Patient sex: M
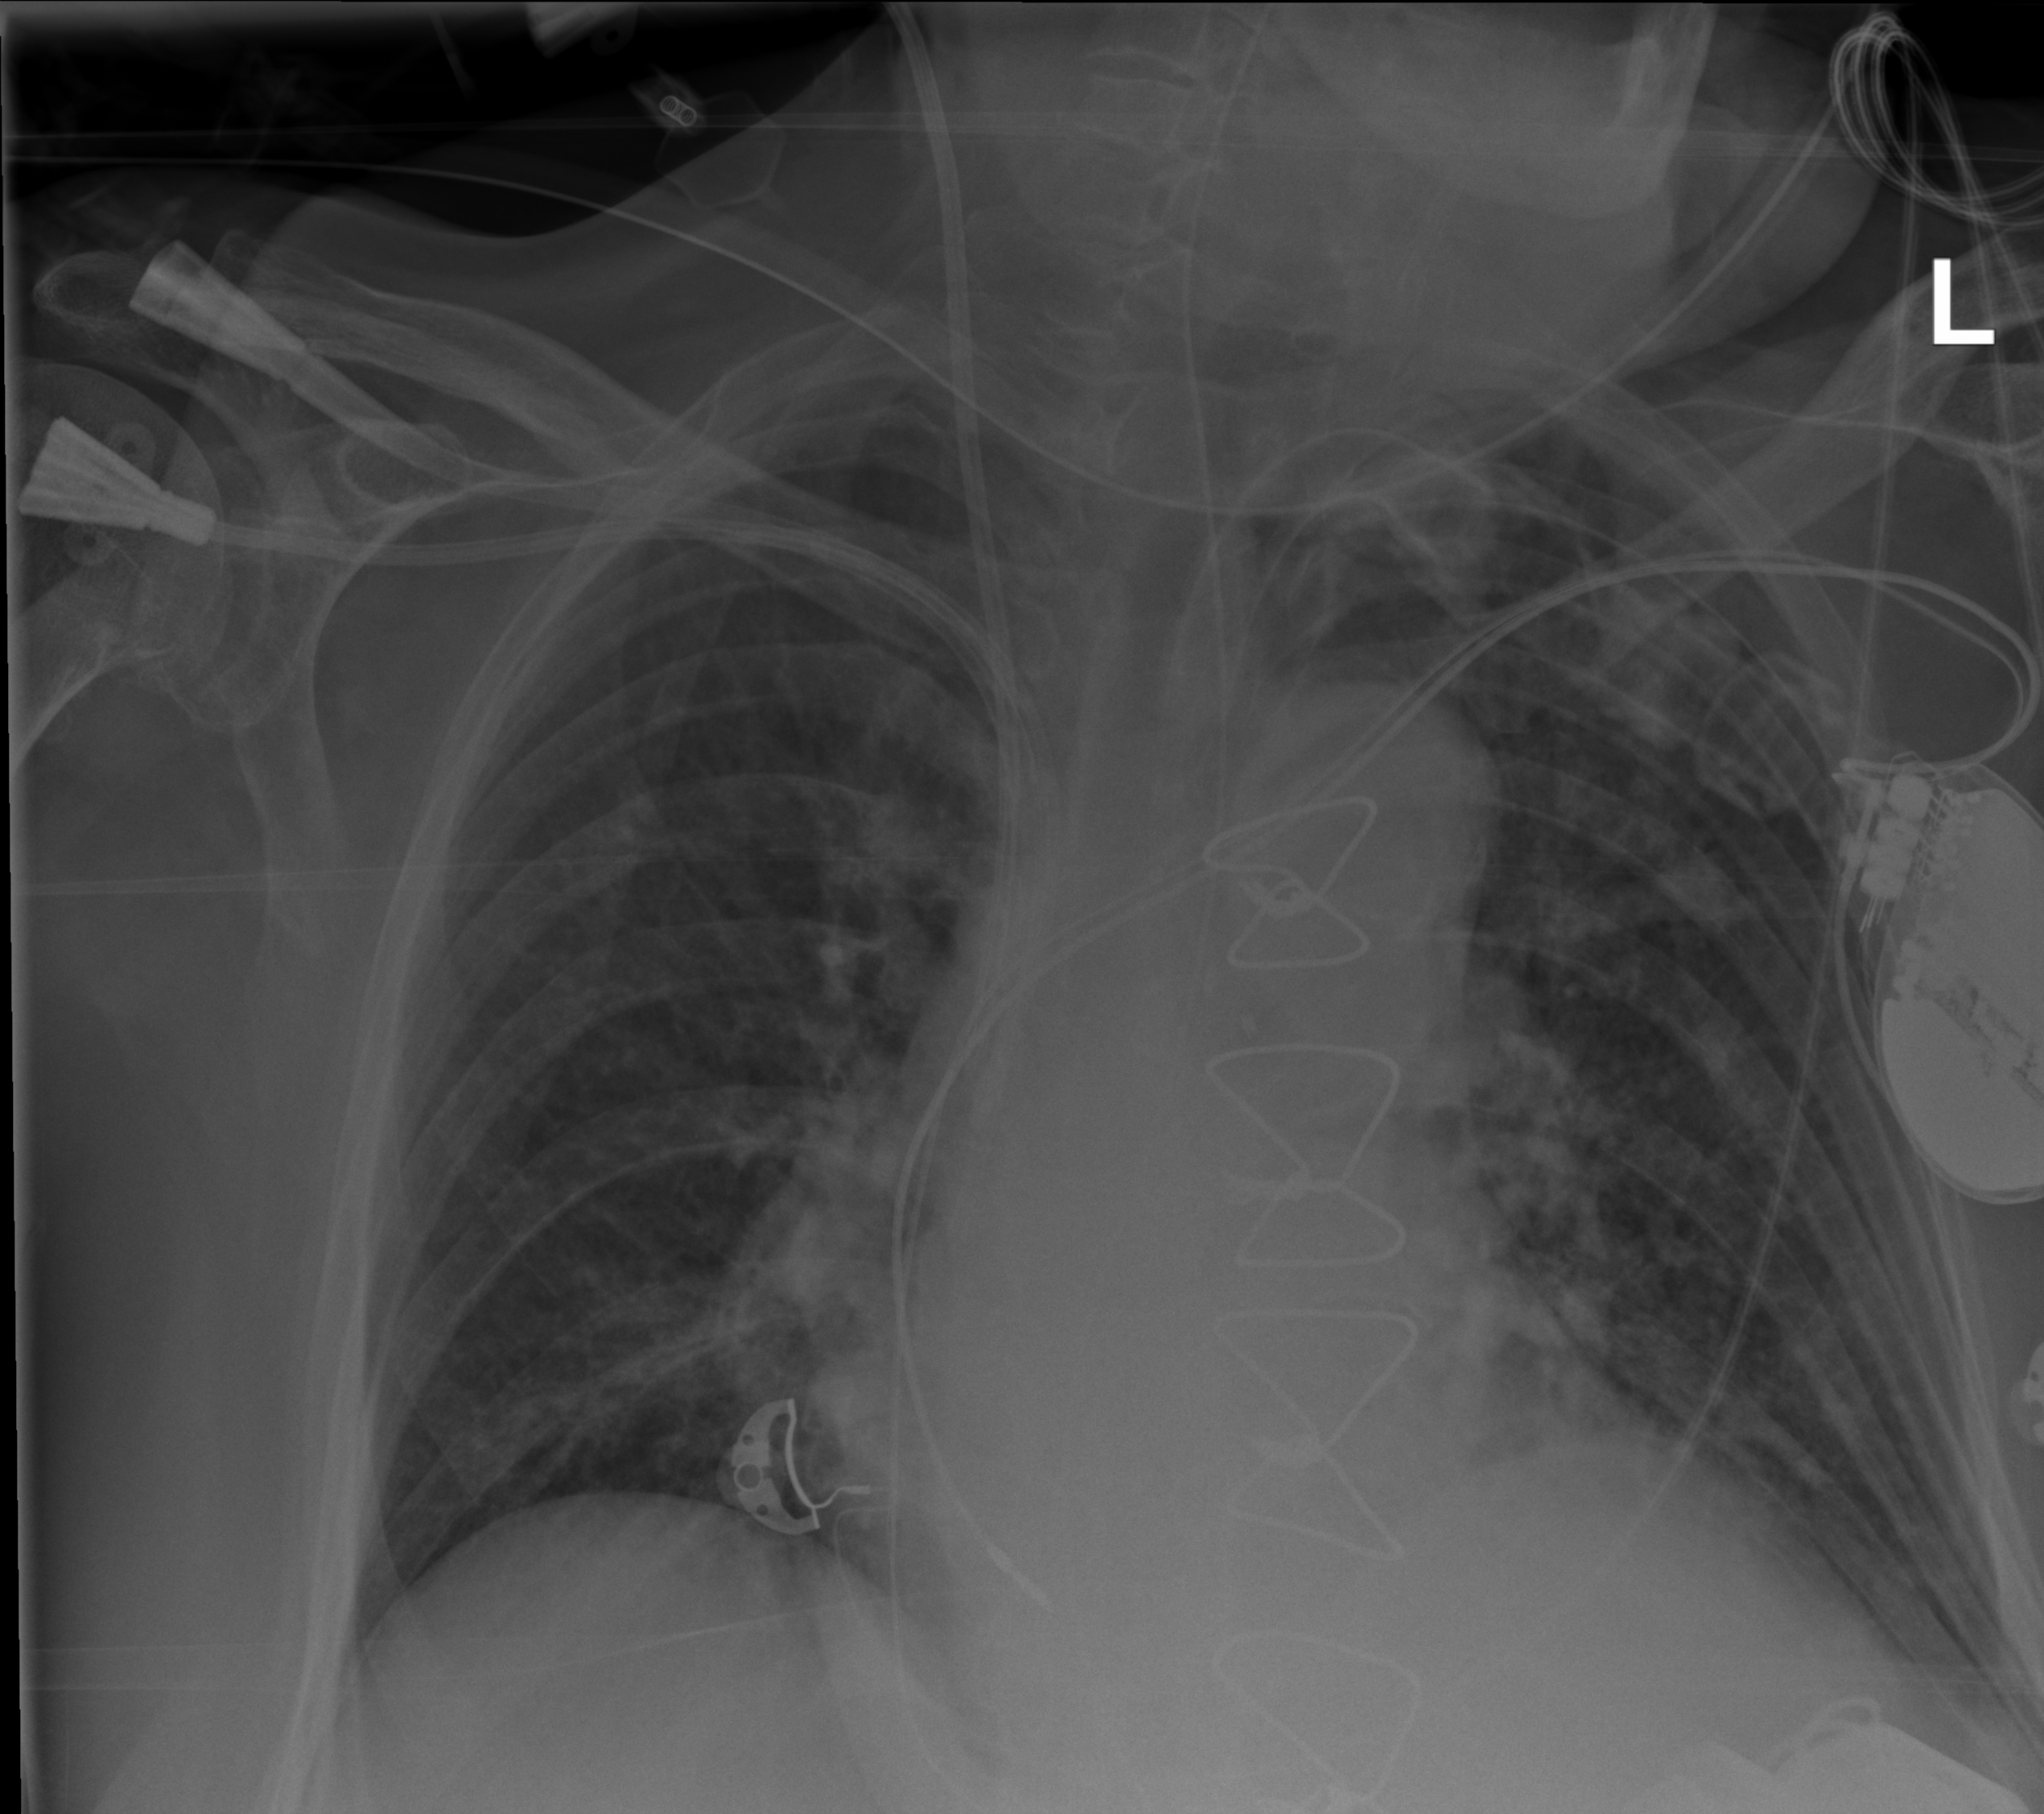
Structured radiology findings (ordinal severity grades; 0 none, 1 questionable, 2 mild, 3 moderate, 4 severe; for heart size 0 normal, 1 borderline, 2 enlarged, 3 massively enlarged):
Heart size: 2
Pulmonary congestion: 2
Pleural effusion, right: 0
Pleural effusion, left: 0
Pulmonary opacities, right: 2
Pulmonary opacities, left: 2
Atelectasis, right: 2
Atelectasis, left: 2